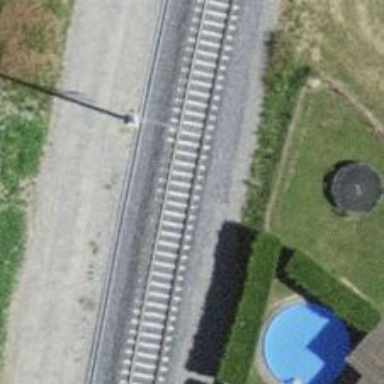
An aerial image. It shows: Railway track with contact lines for electrification.